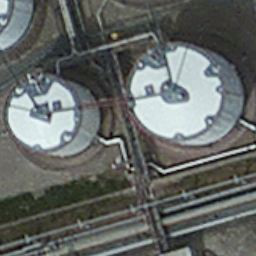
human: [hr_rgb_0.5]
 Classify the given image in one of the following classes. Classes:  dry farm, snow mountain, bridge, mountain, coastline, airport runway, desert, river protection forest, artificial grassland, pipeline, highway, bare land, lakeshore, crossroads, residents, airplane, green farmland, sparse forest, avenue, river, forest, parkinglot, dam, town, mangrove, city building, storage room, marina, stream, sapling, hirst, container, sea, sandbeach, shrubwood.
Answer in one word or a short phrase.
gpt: storage room